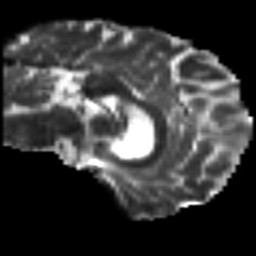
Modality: T2w
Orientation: sagittal
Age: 29
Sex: male
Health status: healthy
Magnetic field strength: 3 T
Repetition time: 9 s
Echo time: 0.093 s